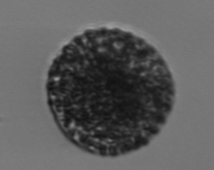
Label: Vicicitus_globosus